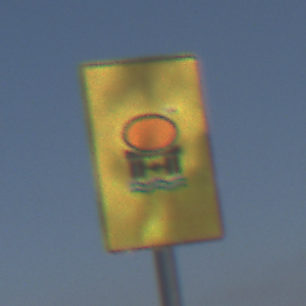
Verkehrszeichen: FahrzeugeMitWassergefaehrdenderLadungOhnePfeilsymbol
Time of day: Midday
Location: Outdoor (Nature)
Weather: PartlyCloudy
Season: NotSpecified
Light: Natural